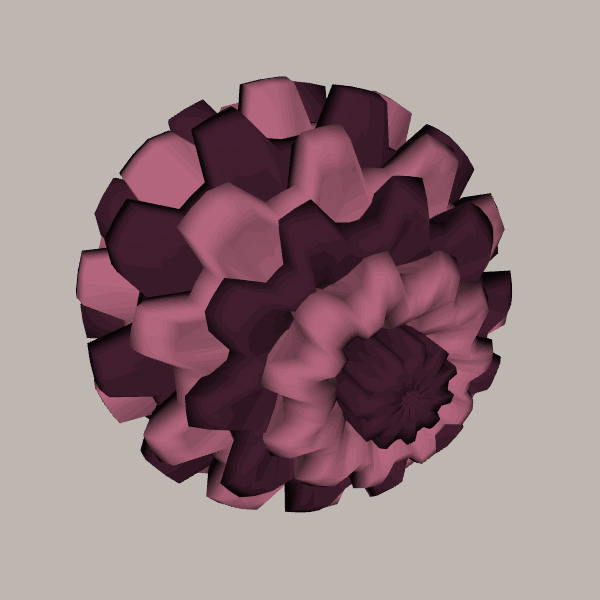
Background: light